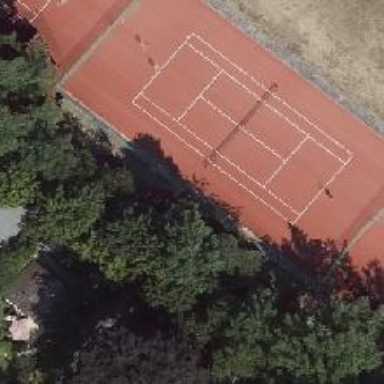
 located on pitch designated for leisure land."